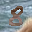
Label: 8